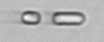
Label: Skeletonema